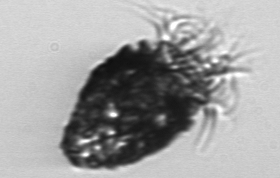
Label: Stenosemella_pacifica